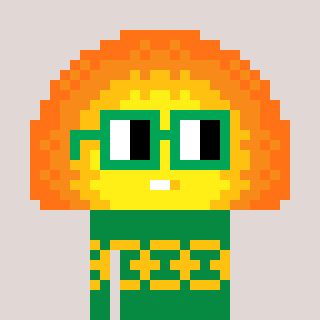
a pixel art character with square green glasses, a sunset-shaped head and a green-colored body on a warm background